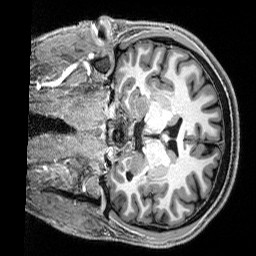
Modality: T1w
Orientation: coronal
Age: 33
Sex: female
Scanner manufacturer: siemens
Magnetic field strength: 3 T
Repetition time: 2.8 s
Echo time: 0.00212 s